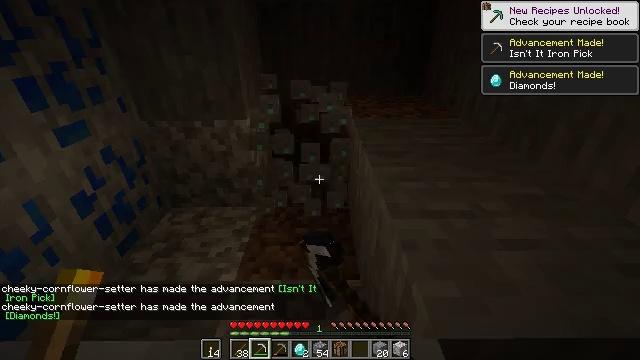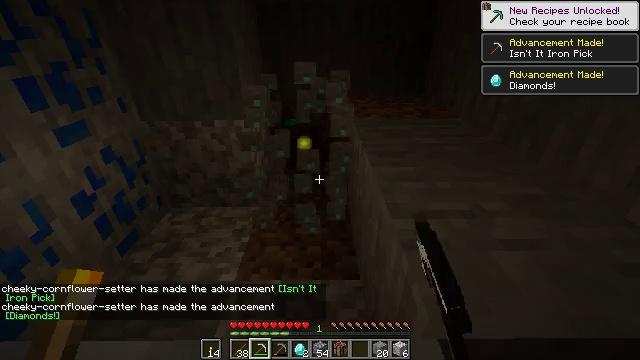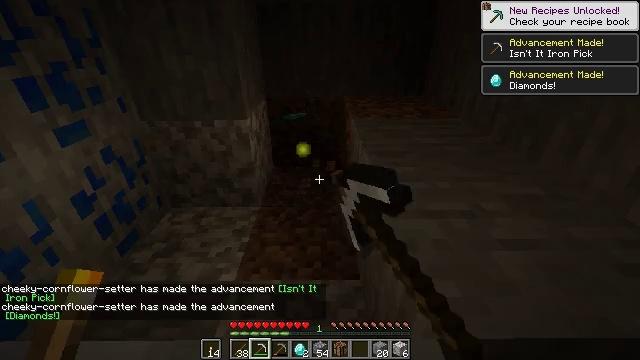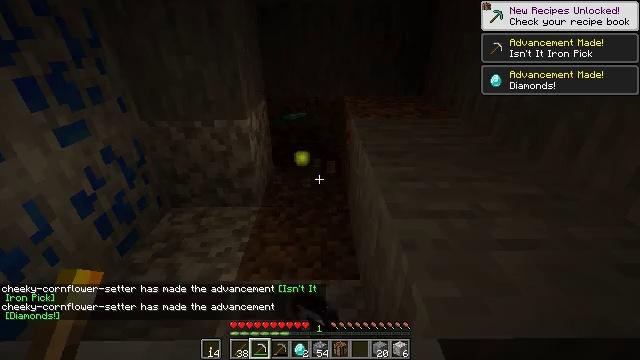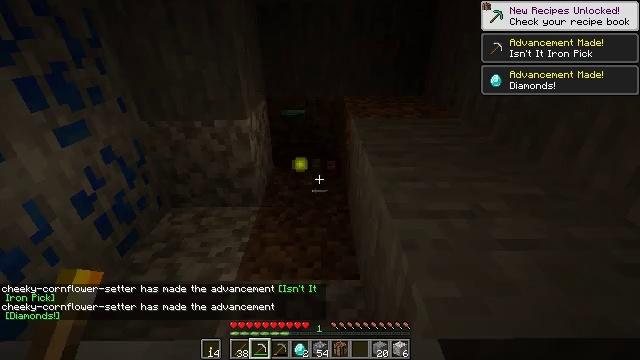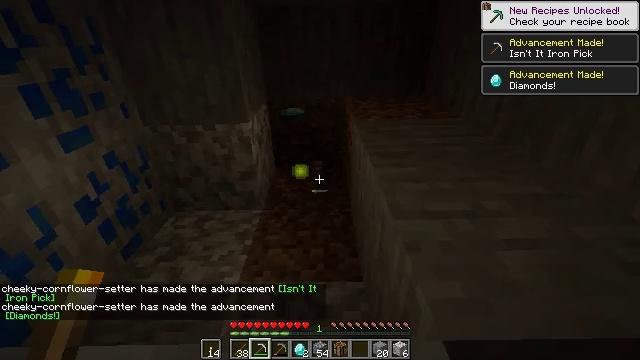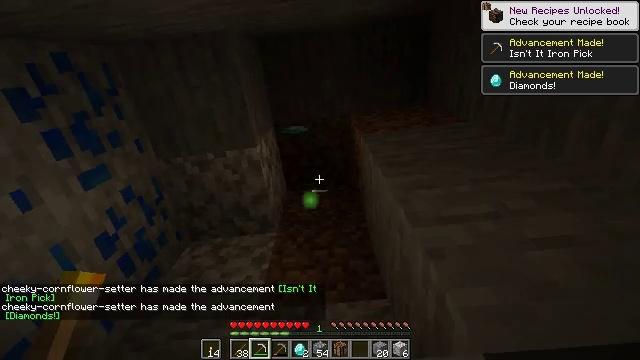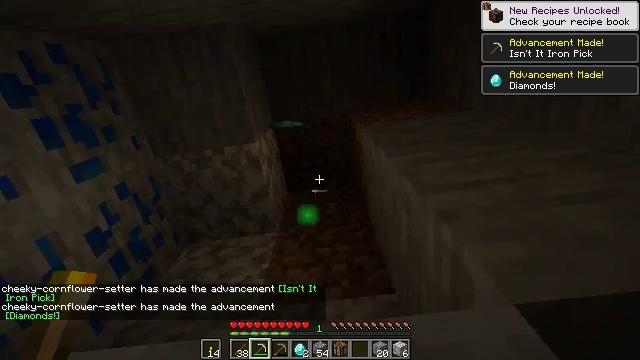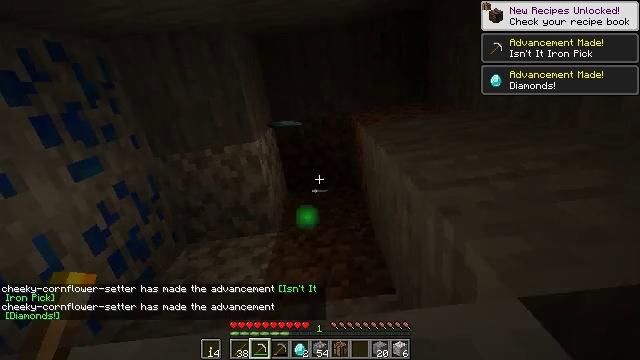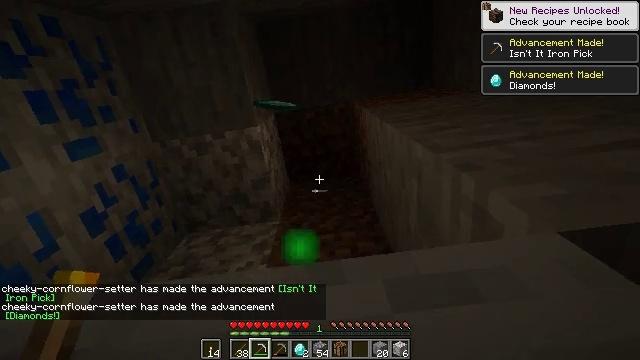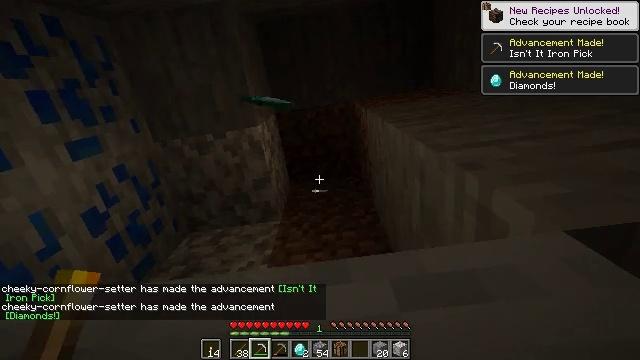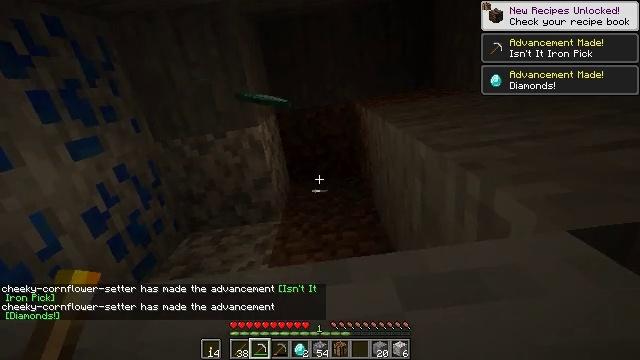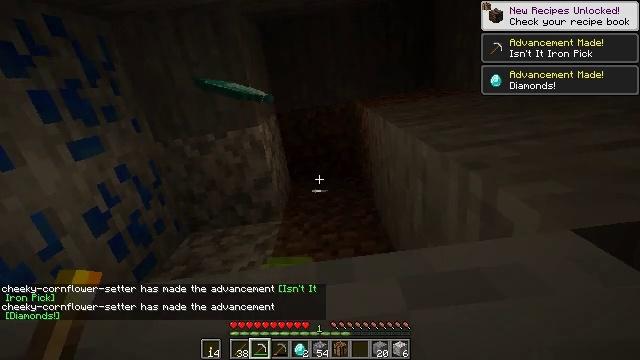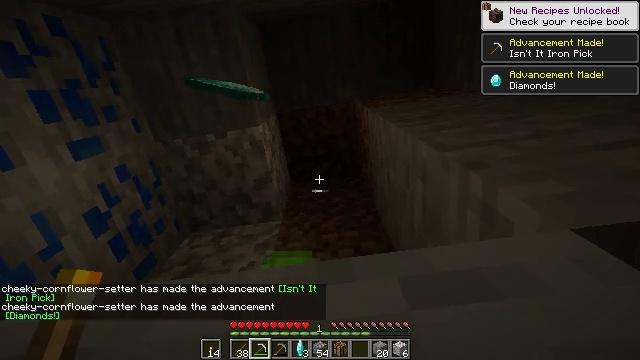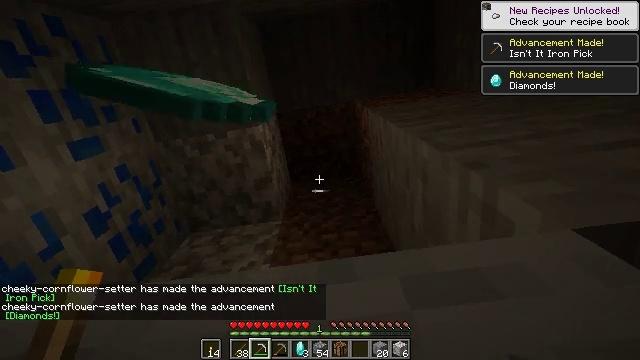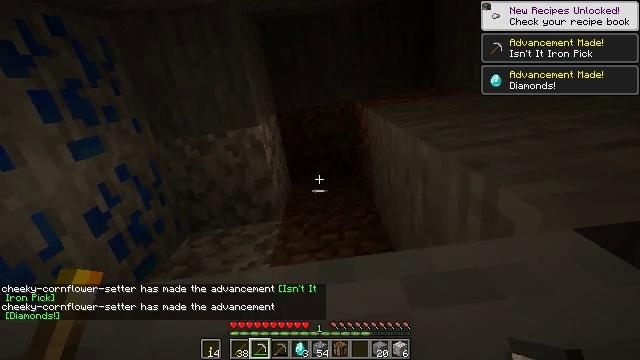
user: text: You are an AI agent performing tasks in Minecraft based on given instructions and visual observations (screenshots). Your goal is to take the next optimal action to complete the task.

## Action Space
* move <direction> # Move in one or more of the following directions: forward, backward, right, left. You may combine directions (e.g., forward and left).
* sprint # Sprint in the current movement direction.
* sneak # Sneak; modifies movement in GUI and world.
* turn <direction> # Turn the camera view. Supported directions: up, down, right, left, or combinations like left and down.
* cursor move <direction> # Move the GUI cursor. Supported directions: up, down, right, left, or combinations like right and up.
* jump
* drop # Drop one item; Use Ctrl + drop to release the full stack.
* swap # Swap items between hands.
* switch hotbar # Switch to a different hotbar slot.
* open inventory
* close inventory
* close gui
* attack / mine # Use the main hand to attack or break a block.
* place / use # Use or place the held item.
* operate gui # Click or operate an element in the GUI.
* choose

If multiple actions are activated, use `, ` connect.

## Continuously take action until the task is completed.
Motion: motion action
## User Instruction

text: Use the crafting table to make a diamond pickaxe.
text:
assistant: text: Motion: attack / mine
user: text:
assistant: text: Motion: attack / mine
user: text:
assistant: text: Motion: attack / mine
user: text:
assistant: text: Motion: no_op
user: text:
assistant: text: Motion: no_op
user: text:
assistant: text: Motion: move forward, turn left and up
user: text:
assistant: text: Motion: move forward, turn left and up
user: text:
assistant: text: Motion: move forward
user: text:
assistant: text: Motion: no_op
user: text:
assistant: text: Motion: no_op
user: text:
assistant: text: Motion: no_op
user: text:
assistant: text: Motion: no_op
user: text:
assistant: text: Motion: no_op
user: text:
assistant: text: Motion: no_op
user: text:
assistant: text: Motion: no_op
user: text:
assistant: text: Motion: no_op
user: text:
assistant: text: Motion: no_op
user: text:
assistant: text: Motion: no_op
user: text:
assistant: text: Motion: no_op
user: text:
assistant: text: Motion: turn right and down
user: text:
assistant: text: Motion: turn right and down
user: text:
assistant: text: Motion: move back, turn right and down
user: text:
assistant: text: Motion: move back, turn right and down
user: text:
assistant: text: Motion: move back, turn right and down
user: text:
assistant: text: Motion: move back and move right, turn left and down
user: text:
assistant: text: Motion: move back and move right, turn left and down
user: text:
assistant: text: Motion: move back and move right, turn left and down
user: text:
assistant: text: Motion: move back and move right, turn left and down
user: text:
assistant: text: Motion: move back and move right, turn left and down
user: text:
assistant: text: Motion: move back and move right, turn left